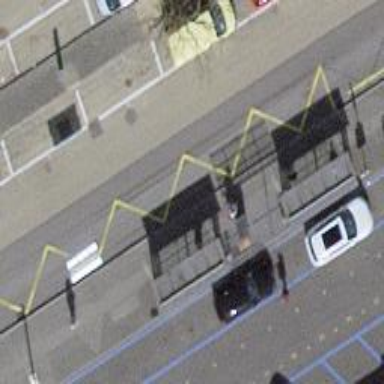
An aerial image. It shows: Bus stop for trolleybuses with designated stop position.